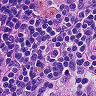
Metastatic tissue present: no